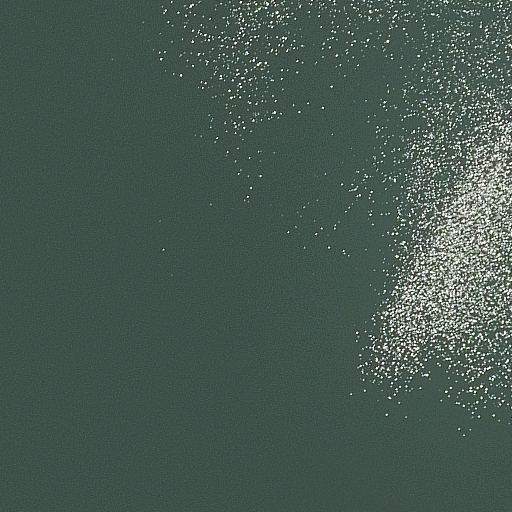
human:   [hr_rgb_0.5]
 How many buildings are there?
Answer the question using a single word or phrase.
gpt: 0

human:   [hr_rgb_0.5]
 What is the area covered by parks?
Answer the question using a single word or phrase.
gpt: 10631m2

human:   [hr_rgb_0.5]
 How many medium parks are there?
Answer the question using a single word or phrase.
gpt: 0

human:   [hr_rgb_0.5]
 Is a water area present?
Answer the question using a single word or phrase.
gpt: yes

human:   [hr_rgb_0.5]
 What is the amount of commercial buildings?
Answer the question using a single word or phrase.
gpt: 0

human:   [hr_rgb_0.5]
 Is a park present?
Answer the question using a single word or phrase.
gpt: yes

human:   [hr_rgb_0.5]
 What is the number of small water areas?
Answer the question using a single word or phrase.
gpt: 0

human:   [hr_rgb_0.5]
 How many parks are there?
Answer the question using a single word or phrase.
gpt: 1

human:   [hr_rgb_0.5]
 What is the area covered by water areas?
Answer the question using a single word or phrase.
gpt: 10631m2

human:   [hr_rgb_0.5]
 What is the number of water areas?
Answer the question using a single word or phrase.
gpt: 1

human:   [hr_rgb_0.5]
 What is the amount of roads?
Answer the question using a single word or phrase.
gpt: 0

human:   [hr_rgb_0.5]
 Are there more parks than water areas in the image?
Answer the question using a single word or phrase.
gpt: no

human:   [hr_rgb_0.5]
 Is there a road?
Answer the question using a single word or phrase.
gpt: no

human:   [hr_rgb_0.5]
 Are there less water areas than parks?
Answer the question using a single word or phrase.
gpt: no

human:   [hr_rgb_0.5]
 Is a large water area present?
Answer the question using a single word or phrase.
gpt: yes

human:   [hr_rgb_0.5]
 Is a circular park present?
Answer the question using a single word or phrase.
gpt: no

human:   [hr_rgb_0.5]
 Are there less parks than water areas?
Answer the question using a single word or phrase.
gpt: no

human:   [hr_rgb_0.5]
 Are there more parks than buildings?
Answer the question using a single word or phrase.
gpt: yes

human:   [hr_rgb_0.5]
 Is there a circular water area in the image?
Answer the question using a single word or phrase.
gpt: no

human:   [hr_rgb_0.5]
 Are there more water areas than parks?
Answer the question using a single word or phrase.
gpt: no

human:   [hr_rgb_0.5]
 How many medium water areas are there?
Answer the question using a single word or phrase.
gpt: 0

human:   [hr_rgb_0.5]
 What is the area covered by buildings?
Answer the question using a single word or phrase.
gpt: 0m2

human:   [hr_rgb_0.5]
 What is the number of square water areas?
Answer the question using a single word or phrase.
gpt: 0

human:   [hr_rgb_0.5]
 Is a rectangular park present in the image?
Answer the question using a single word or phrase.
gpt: yes

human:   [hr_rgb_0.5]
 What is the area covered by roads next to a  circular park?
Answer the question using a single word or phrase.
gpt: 0m2

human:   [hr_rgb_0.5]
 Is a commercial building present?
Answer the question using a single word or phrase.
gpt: no

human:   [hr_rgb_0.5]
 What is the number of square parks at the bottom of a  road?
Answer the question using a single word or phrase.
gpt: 0

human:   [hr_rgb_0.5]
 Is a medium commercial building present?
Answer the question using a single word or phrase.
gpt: no

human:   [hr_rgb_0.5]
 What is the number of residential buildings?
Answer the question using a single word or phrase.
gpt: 0

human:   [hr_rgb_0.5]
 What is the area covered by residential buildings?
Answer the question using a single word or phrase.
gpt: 0m2

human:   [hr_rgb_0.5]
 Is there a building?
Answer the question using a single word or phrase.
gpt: no

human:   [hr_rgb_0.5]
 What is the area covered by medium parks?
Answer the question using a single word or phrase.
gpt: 0m2

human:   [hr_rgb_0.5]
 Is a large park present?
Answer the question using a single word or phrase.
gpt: yes

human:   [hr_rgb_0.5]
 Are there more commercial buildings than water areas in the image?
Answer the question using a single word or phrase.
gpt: no

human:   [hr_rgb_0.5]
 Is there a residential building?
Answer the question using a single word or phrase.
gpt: no

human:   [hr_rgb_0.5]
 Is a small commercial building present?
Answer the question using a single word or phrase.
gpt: no

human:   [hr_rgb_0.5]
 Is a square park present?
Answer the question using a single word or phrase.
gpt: no

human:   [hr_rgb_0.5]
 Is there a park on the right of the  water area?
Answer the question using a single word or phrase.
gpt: yes

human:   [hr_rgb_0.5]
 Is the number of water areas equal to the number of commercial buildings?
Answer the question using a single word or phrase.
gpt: no

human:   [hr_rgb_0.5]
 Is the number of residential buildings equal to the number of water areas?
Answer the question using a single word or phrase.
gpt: no

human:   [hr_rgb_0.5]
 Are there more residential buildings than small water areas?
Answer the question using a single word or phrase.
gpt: no

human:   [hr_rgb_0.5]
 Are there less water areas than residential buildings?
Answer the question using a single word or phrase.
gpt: no

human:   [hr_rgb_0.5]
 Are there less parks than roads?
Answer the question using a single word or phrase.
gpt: no

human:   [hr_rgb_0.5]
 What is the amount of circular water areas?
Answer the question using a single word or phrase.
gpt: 0

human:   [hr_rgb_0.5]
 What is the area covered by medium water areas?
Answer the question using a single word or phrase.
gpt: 0m2

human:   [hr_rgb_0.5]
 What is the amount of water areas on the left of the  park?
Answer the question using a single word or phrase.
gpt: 1

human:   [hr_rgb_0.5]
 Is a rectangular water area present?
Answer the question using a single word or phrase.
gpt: yes

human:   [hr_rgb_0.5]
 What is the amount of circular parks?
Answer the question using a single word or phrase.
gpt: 0

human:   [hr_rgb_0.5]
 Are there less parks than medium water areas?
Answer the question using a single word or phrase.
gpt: no

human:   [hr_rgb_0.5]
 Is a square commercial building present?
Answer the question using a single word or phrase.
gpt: no

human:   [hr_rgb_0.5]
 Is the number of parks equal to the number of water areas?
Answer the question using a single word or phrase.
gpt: yes

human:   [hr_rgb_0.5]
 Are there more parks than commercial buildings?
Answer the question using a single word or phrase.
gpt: yes

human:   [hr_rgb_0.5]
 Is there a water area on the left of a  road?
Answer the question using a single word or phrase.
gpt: no

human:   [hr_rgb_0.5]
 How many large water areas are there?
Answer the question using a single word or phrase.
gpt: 1

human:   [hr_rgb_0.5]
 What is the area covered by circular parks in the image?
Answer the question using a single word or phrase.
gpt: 0m2

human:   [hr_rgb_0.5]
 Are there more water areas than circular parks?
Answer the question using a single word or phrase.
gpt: yes

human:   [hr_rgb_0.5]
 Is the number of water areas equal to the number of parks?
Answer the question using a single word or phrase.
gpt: yes

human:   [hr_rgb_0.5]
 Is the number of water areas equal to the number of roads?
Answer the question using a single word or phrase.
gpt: no

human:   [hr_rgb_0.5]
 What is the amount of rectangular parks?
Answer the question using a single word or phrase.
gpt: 1

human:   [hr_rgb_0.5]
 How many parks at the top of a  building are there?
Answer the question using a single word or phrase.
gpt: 0

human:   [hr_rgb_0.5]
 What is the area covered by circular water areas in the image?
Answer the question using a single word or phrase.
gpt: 0m2

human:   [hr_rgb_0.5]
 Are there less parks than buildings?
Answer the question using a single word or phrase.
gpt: no

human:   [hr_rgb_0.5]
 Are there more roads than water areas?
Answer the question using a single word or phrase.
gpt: no

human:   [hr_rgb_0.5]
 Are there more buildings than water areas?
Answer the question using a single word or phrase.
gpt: no